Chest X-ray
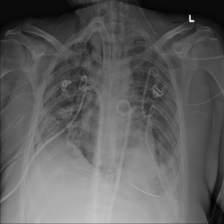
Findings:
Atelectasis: positive
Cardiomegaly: negative
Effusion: negative
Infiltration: negative
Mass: negative
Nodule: negative
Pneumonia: negative
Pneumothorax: negative
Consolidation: negative
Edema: negative
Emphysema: positive
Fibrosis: negative
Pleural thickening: negative
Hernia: negative